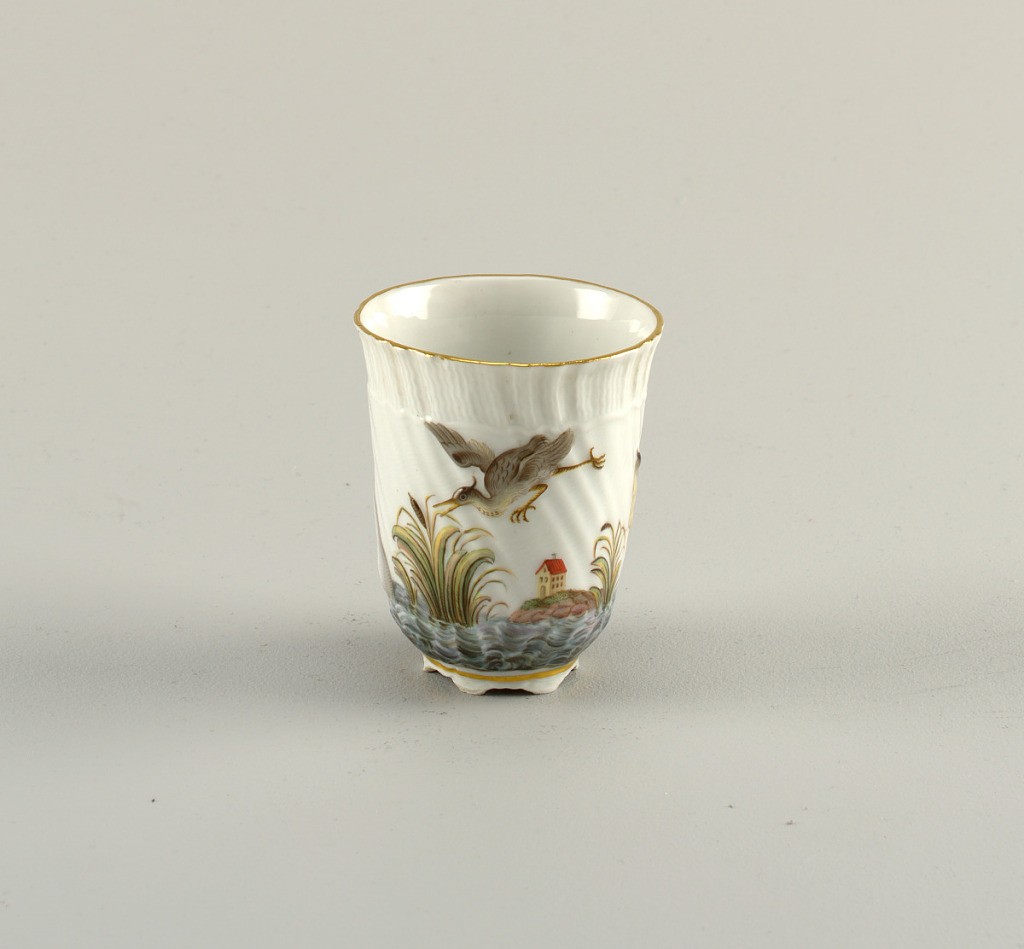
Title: Beaker with Water Birds (One of a Pair)
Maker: Meissen Porcelain Manufactory, German, active from 1710 to the present
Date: late 18th century
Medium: hard paste porcelain, vitreous enamel, gold
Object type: beaker
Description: Beaker in the form first made in 1737 -1740 for the Swan Service. Painted decoration shows a bird in flight and a house on the shore.